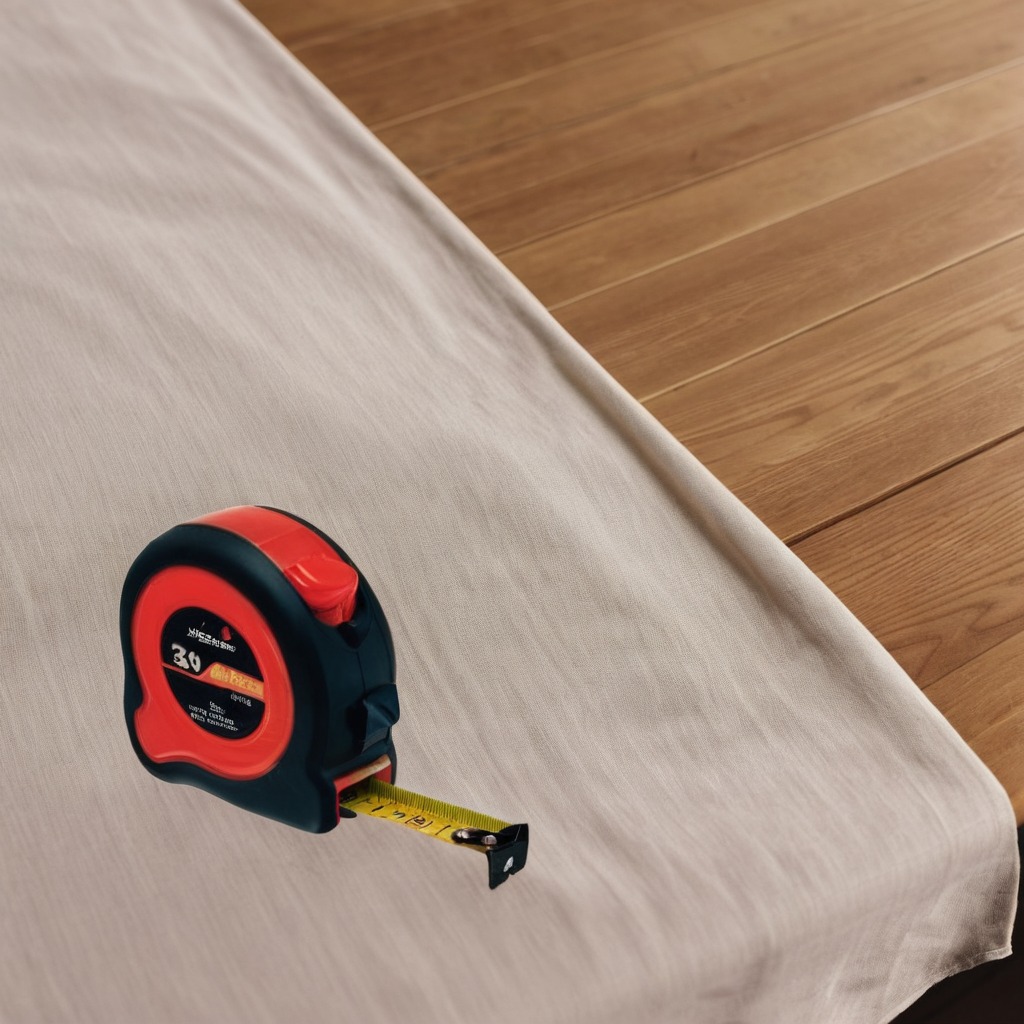
A measuring tape lying on the wooden table in the outdoor workshop during daytime bright natural light soft shadows worn but beneath the cloth